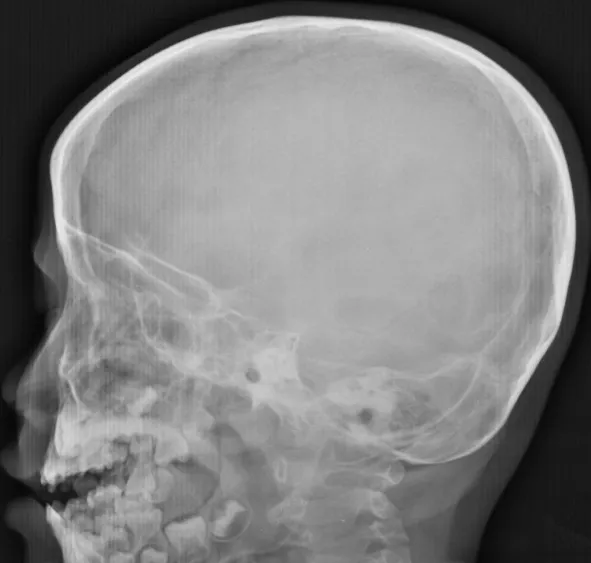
Radiograph of the skull showed faint pencil shadow over the left nasal cavity projecting towards the anterior skull base.
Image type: radiology (x_ray)